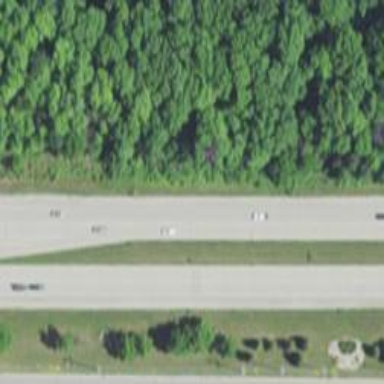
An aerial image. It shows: Primary highway that functions as expressway.